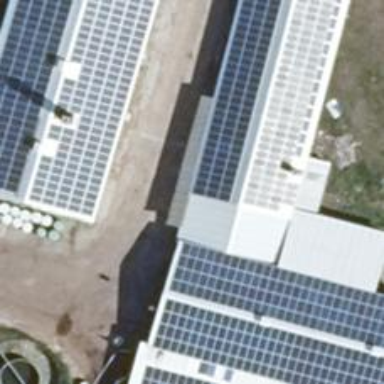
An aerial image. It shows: Solar photovoltaic panel generator producing electricity as small installation.